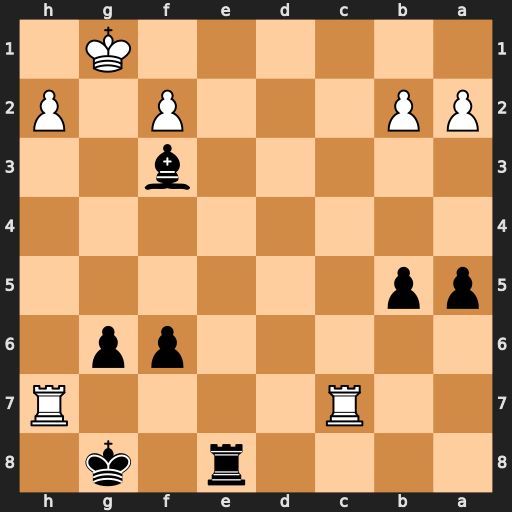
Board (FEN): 4r1k1/2R4R/5pp1/pp6/8/5b2/PP3P1P/6K1
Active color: b
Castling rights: -
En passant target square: -
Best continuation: Re1#